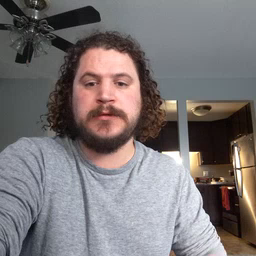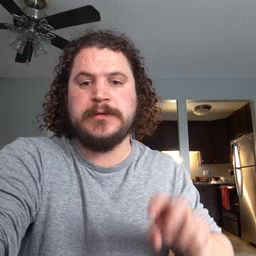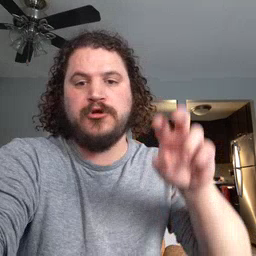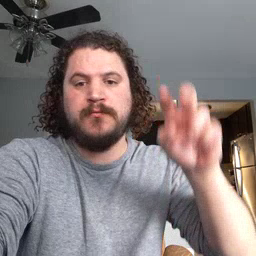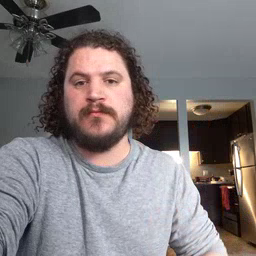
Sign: stairs